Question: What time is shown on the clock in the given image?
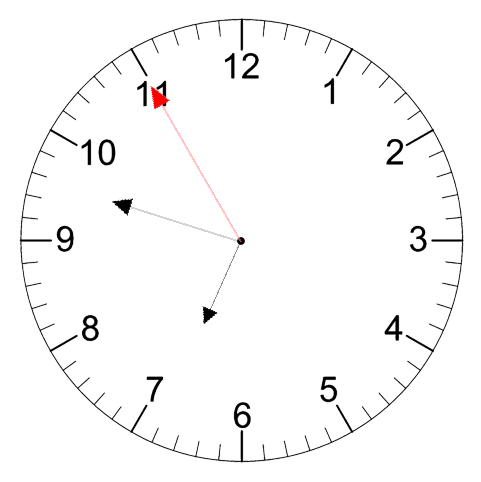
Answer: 06:47:55